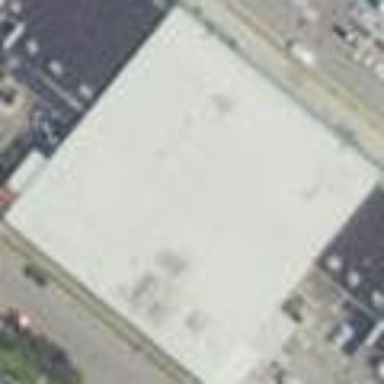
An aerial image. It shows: Retail building.